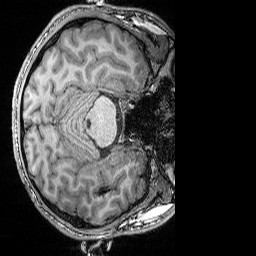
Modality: T1w
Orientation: axial
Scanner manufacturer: siemens
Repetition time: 2.25 s
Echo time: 0.00418 s